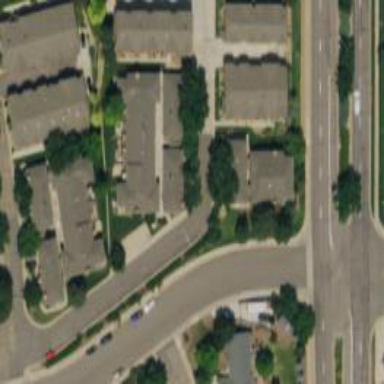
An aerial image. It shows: Living street.